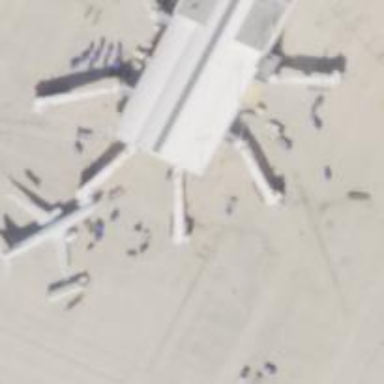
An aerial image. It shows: Airport gate.